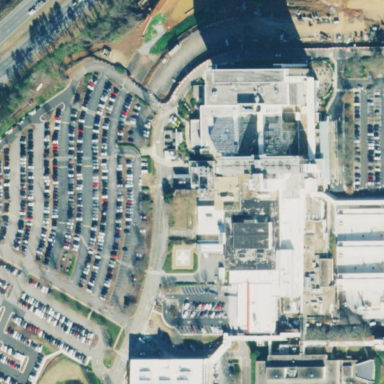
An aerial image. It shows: Hospital building.